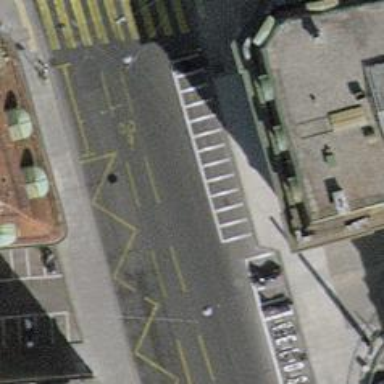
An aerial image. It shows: Motorcycle parking area.